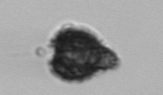
Label: Syracosphaera_pulchra